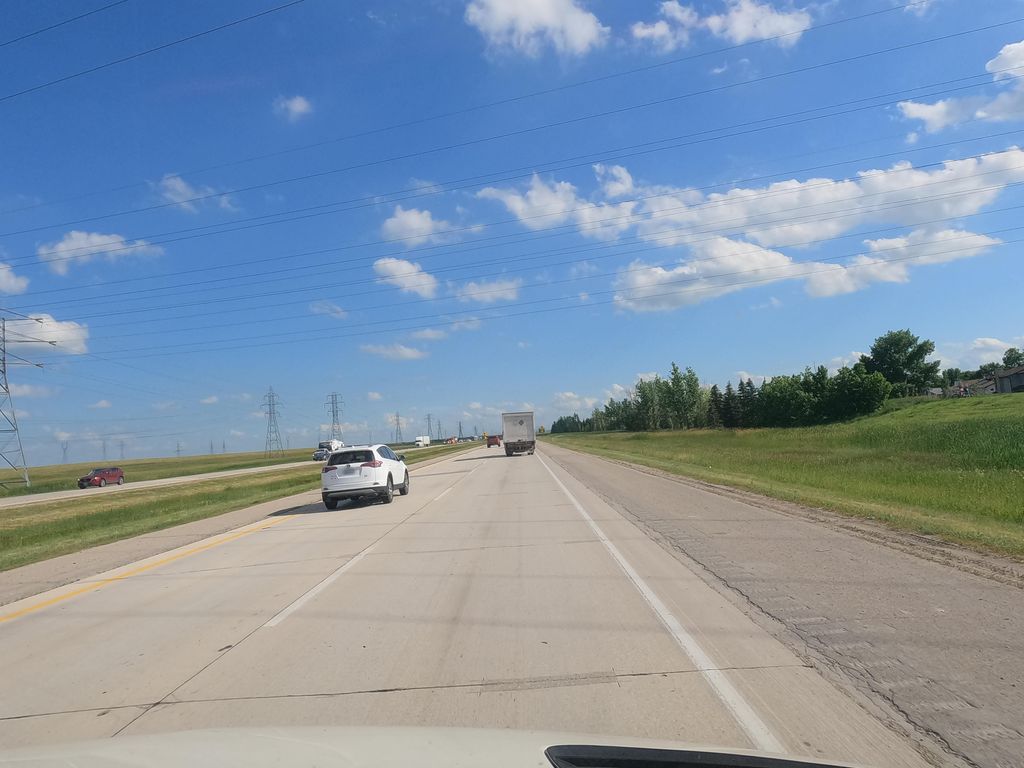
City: winnipeg